Question: WinDbg always prints "-endin service while service started". I just don't know why.

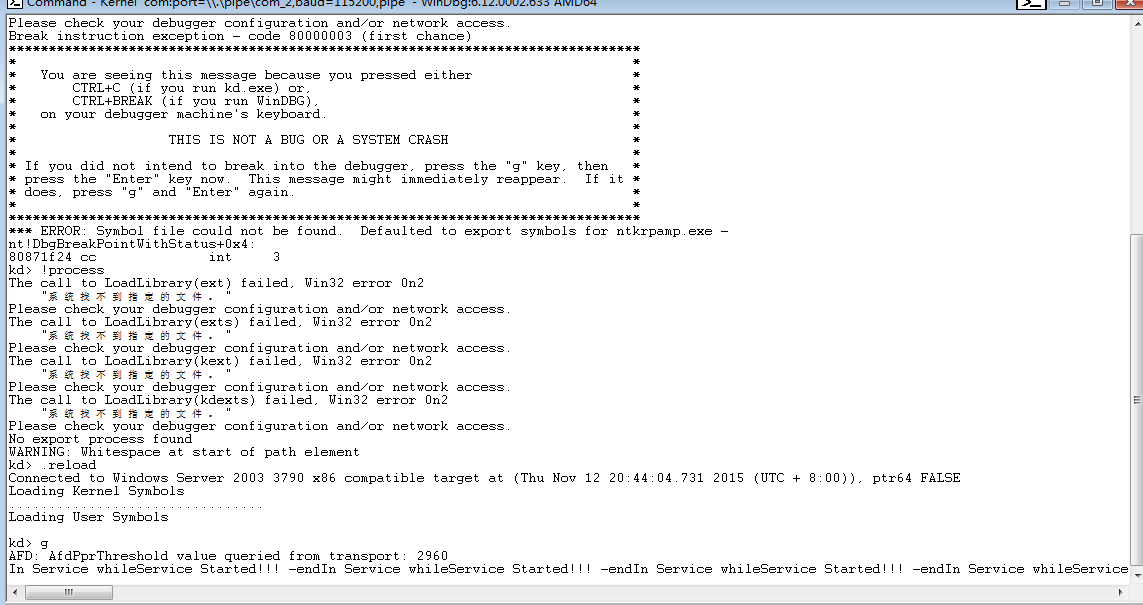
Answer: By default, WinDbg will print everything that goes to the debug output, i.e. <URL> in .NET.
To me, the output looks exactly like some debug output of the program and is not specific to WinDbg.
To confirm this, you could run the application without debugger and use <URL> and check if you can see the same messages there.